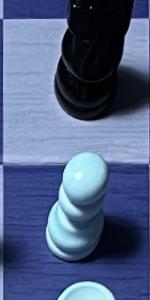
Label: Pawn_White